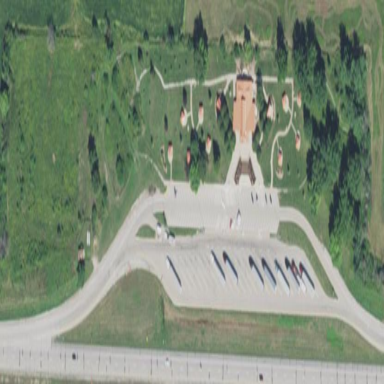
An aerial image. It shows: Rest area on the road.